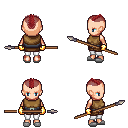
a pixel art fantasy rpg character, female body template, human, light skin, leather chest armor, white pants, brunette short mohawk hairstyle, gold gloves, white slippers, spear, four views (front, back, left, right), 2x2 character sprite sheet, small pixel art, hard edges, no anti-aliasing